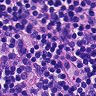
Metastatic tissue present: no